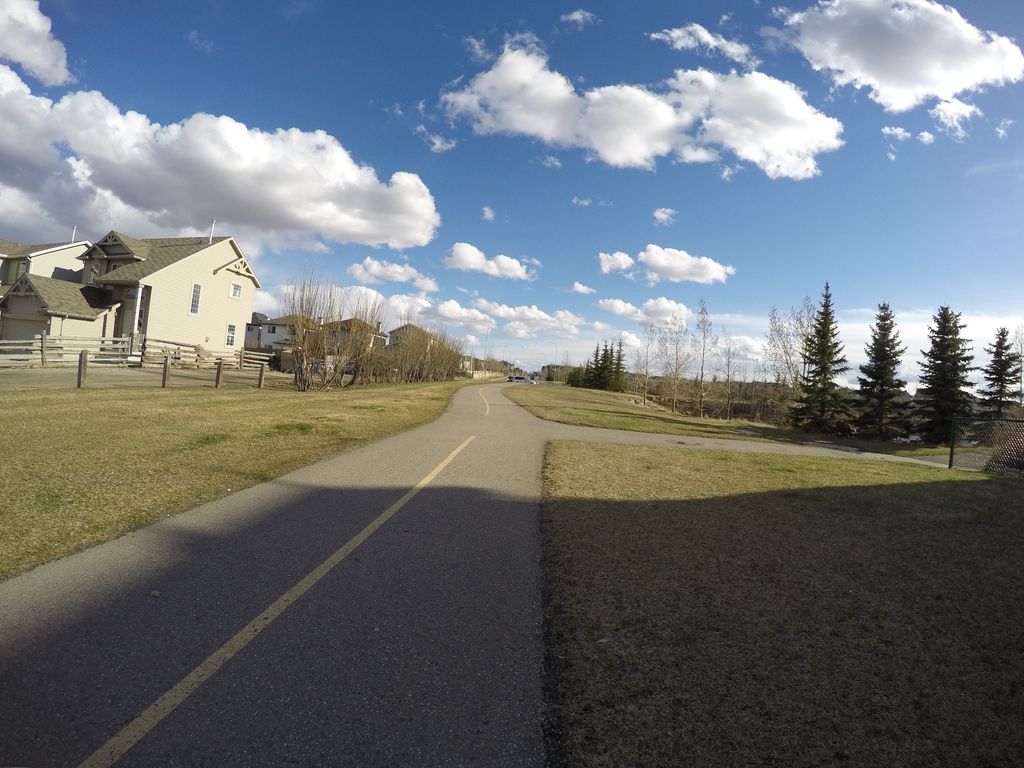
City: calgary